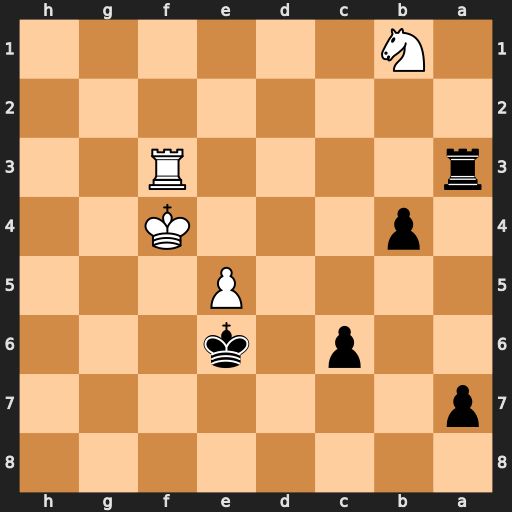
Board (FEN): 8/p7/2p1k3/4P3/1p3K2/r4R2/8/1N6
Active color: b
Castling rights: -
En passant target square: -
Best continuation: Rxf3+ Kxf3 Kxe5